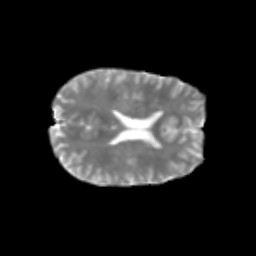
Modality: T2w
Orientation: axial
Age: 25
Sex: male
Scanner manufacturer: siemens
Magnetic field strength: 3 T
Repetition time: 1.8 s
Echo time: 0.07 s